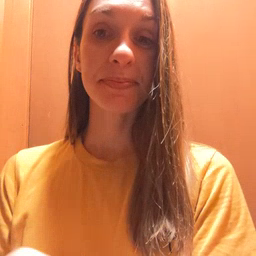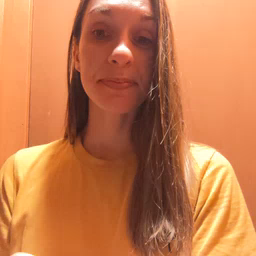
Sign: sleepy